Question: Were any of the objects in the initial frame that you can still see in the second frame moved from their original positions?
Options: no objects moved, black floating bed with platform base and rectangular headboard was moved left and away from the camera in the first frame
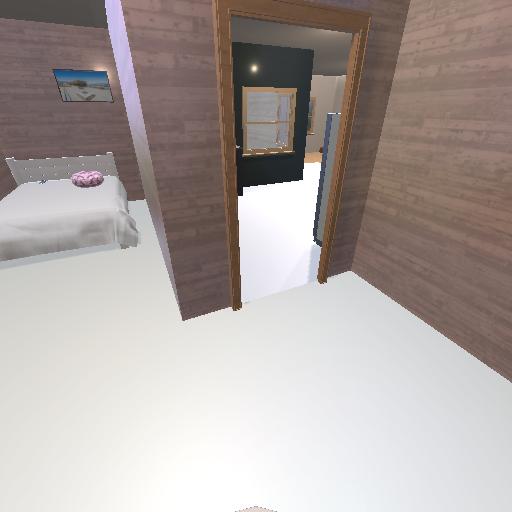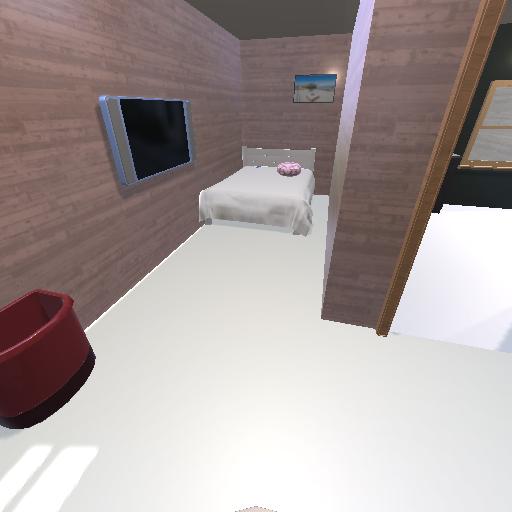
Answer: no objects moved